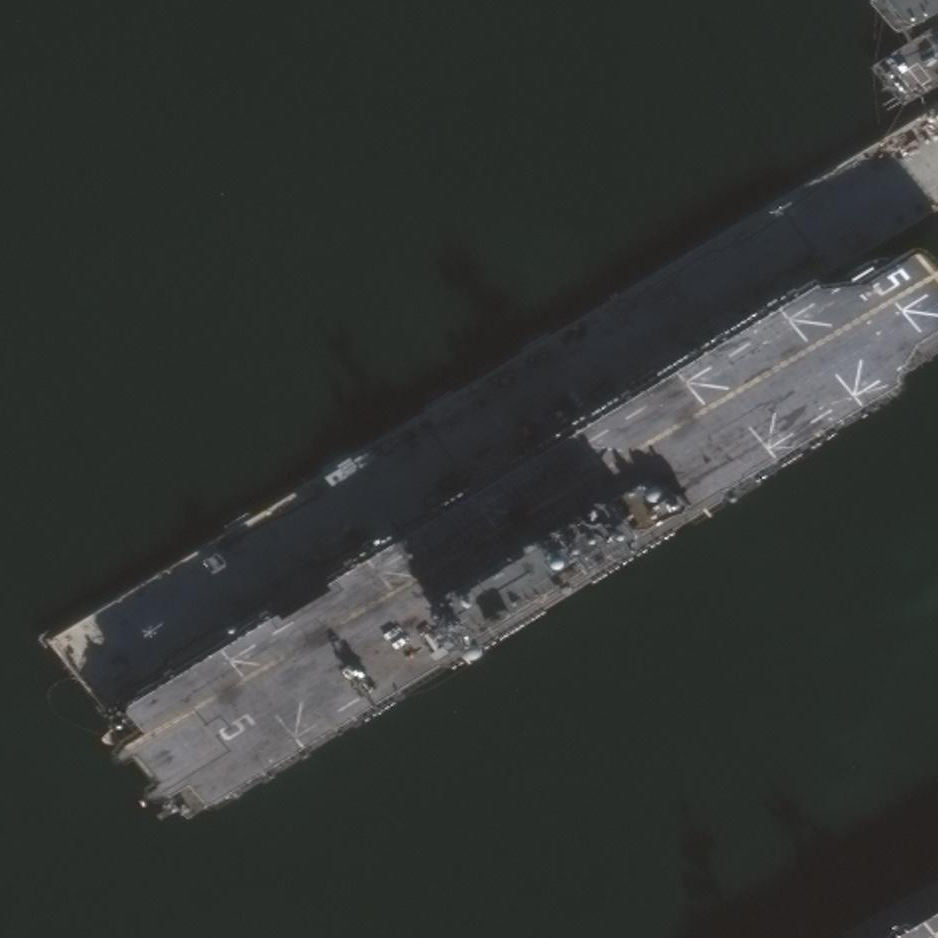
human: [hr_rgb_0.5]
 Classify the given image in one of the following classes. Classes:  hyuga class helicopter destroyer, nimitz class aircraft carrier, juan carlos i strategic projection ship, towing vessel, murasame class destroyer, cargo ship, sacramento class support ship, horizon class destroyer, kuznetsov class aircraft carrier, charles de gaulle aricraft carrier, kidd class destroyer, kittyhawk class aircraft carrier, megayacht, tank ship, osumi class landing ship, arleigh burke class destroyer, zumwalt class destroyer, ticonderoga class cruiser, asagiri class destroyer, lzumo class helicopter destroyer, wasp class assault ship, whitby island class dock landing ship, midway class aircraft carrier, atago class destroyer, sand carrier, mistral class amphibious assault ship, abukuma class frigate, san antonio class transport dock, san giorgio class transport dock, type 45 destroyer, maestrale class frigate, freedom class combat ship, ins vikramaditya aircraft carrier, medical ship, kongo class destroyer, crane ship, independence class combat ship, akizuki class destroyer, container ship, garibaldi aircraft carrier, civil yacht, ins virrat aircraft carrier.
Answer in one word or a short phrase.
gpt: Wasp class assault ship